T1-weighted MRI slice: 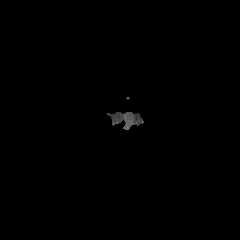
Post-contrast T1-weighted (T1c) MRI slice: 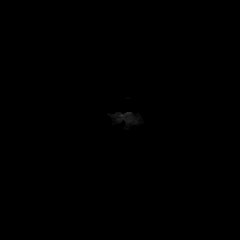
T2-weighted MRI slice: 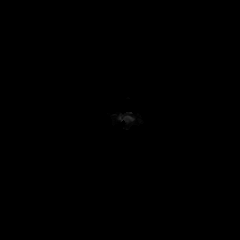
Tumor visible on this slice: no